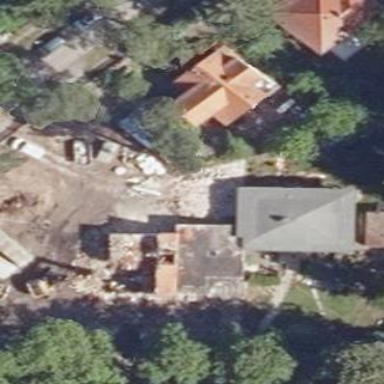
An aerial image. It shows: Semidetached house.